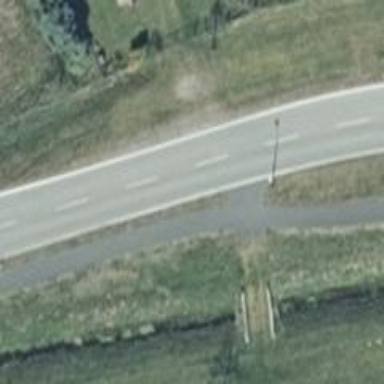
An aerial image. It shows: Grass track with Grade 4 tracktype.